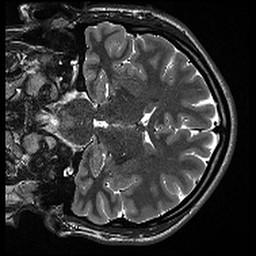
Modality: T2w
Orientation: coronal
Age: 20
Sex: male
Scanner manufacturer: siemens
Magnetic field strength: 3 T
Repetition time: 13.15 s
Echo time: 0.082 s